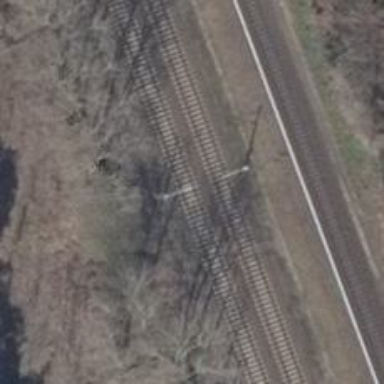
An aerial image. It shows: Milestone along the railway with catenary mast.